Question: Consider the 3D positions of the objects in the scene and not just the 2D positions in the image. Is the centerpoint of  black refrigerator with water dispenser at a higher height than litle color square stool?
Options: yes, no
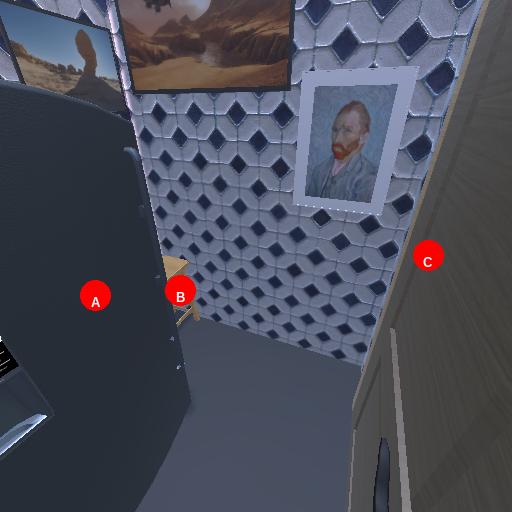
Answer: yes